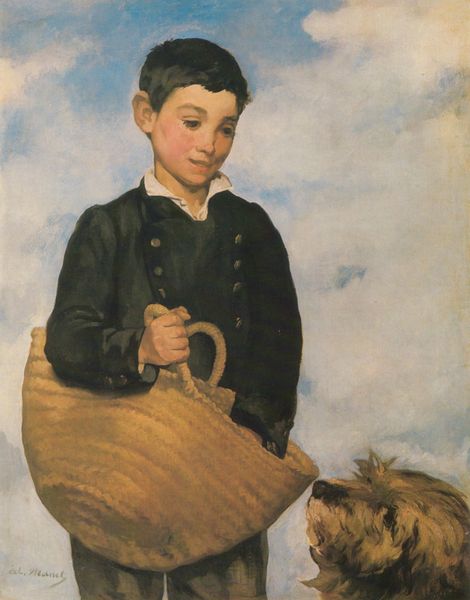
Titel: Le gamin au chien, Junge mit einem Hund
Künstler: Édouard Manet
Standort: Paris
Institution: (Privatbesitz)
Schlagwörter: blau, dunkel, gemälde, hand, himmel, kopf, schatten, weiß, wolken, grün, impressionismus, ocker, braun, haar, hintergrund, licht, mund, nase, ohr, schwarz, szene, blick, hund, wolke, beige, hochformat, malerei, anzug, hemd, hose, jacke, jung, augen, gesicht, halten, inkarnat, kragen, stehen, tragen, ärmel, bild, bildnis, hände, portrait, porträt, signatur, öl, sonne, futter, haare, halbfigur, realismus, fassen, kind, lippen, ohren, rosa, rouge, genre, henkel, beine, lächeln, sommer, wangen, perspektive, modern, moment, romantik, jugendstil, impressionistisch, manet, korb, edouard manet, junge, knöpfe, knopfleiste, kurze haare, wimpern, griff, flechten, froh, geflecht, knabe, weidenkorb, spaziergang, bub, füttern, geben, greifen, faust, treffen, hodler, tasche, betrachten, griffe, biedermeier, jüngling, halbprofil, schnauze, geflochten, thoma, hundeblick, hundeschnauze, wurst, hunger, freund, korbgeflecht, freundschaft, handschrift, kinderporträt, flechtkorb, joppe, snne, freunde, hunf, köter, hundekopf, eduard, henekl, himmrl, hineingreifen, leckerchen, 1900, 1800, essenskorb, hemdd, erwarung